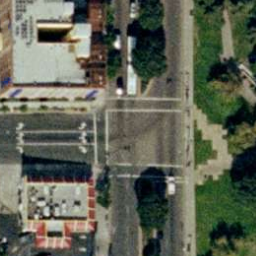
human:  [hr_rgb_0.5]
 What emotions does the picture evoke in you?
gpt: intersection